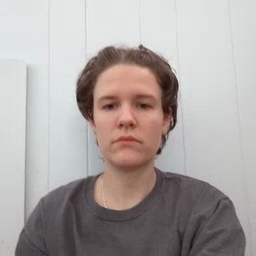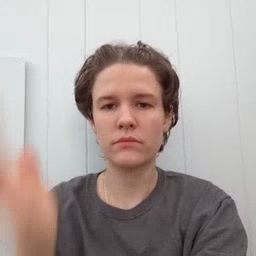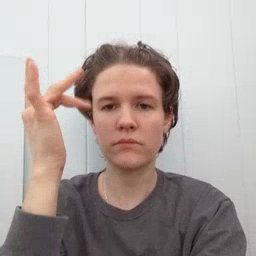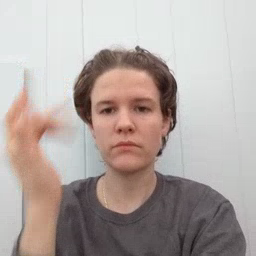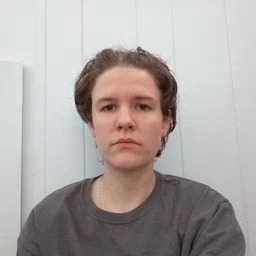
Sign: why